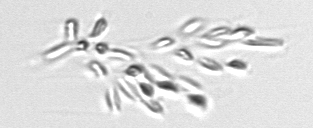
Label: Dinobryon